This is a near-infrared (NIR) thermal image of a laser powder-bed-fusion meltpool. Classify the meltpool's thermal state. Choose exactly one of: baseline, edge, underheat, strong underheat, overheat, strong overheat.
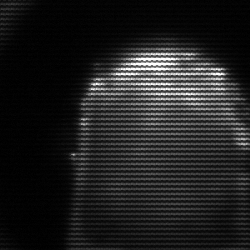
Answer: strong underheat